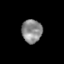
Tissue: skin
Cell type: Epithelial cells
Senescence score: 0.2196
Nuclear area (px): 465
Mean DAPI intensity: 138.254